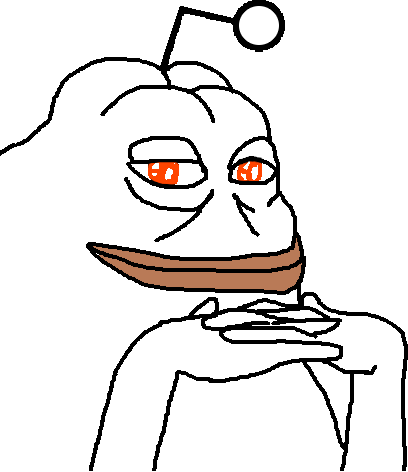
Label: 5_Pepe